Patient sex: M
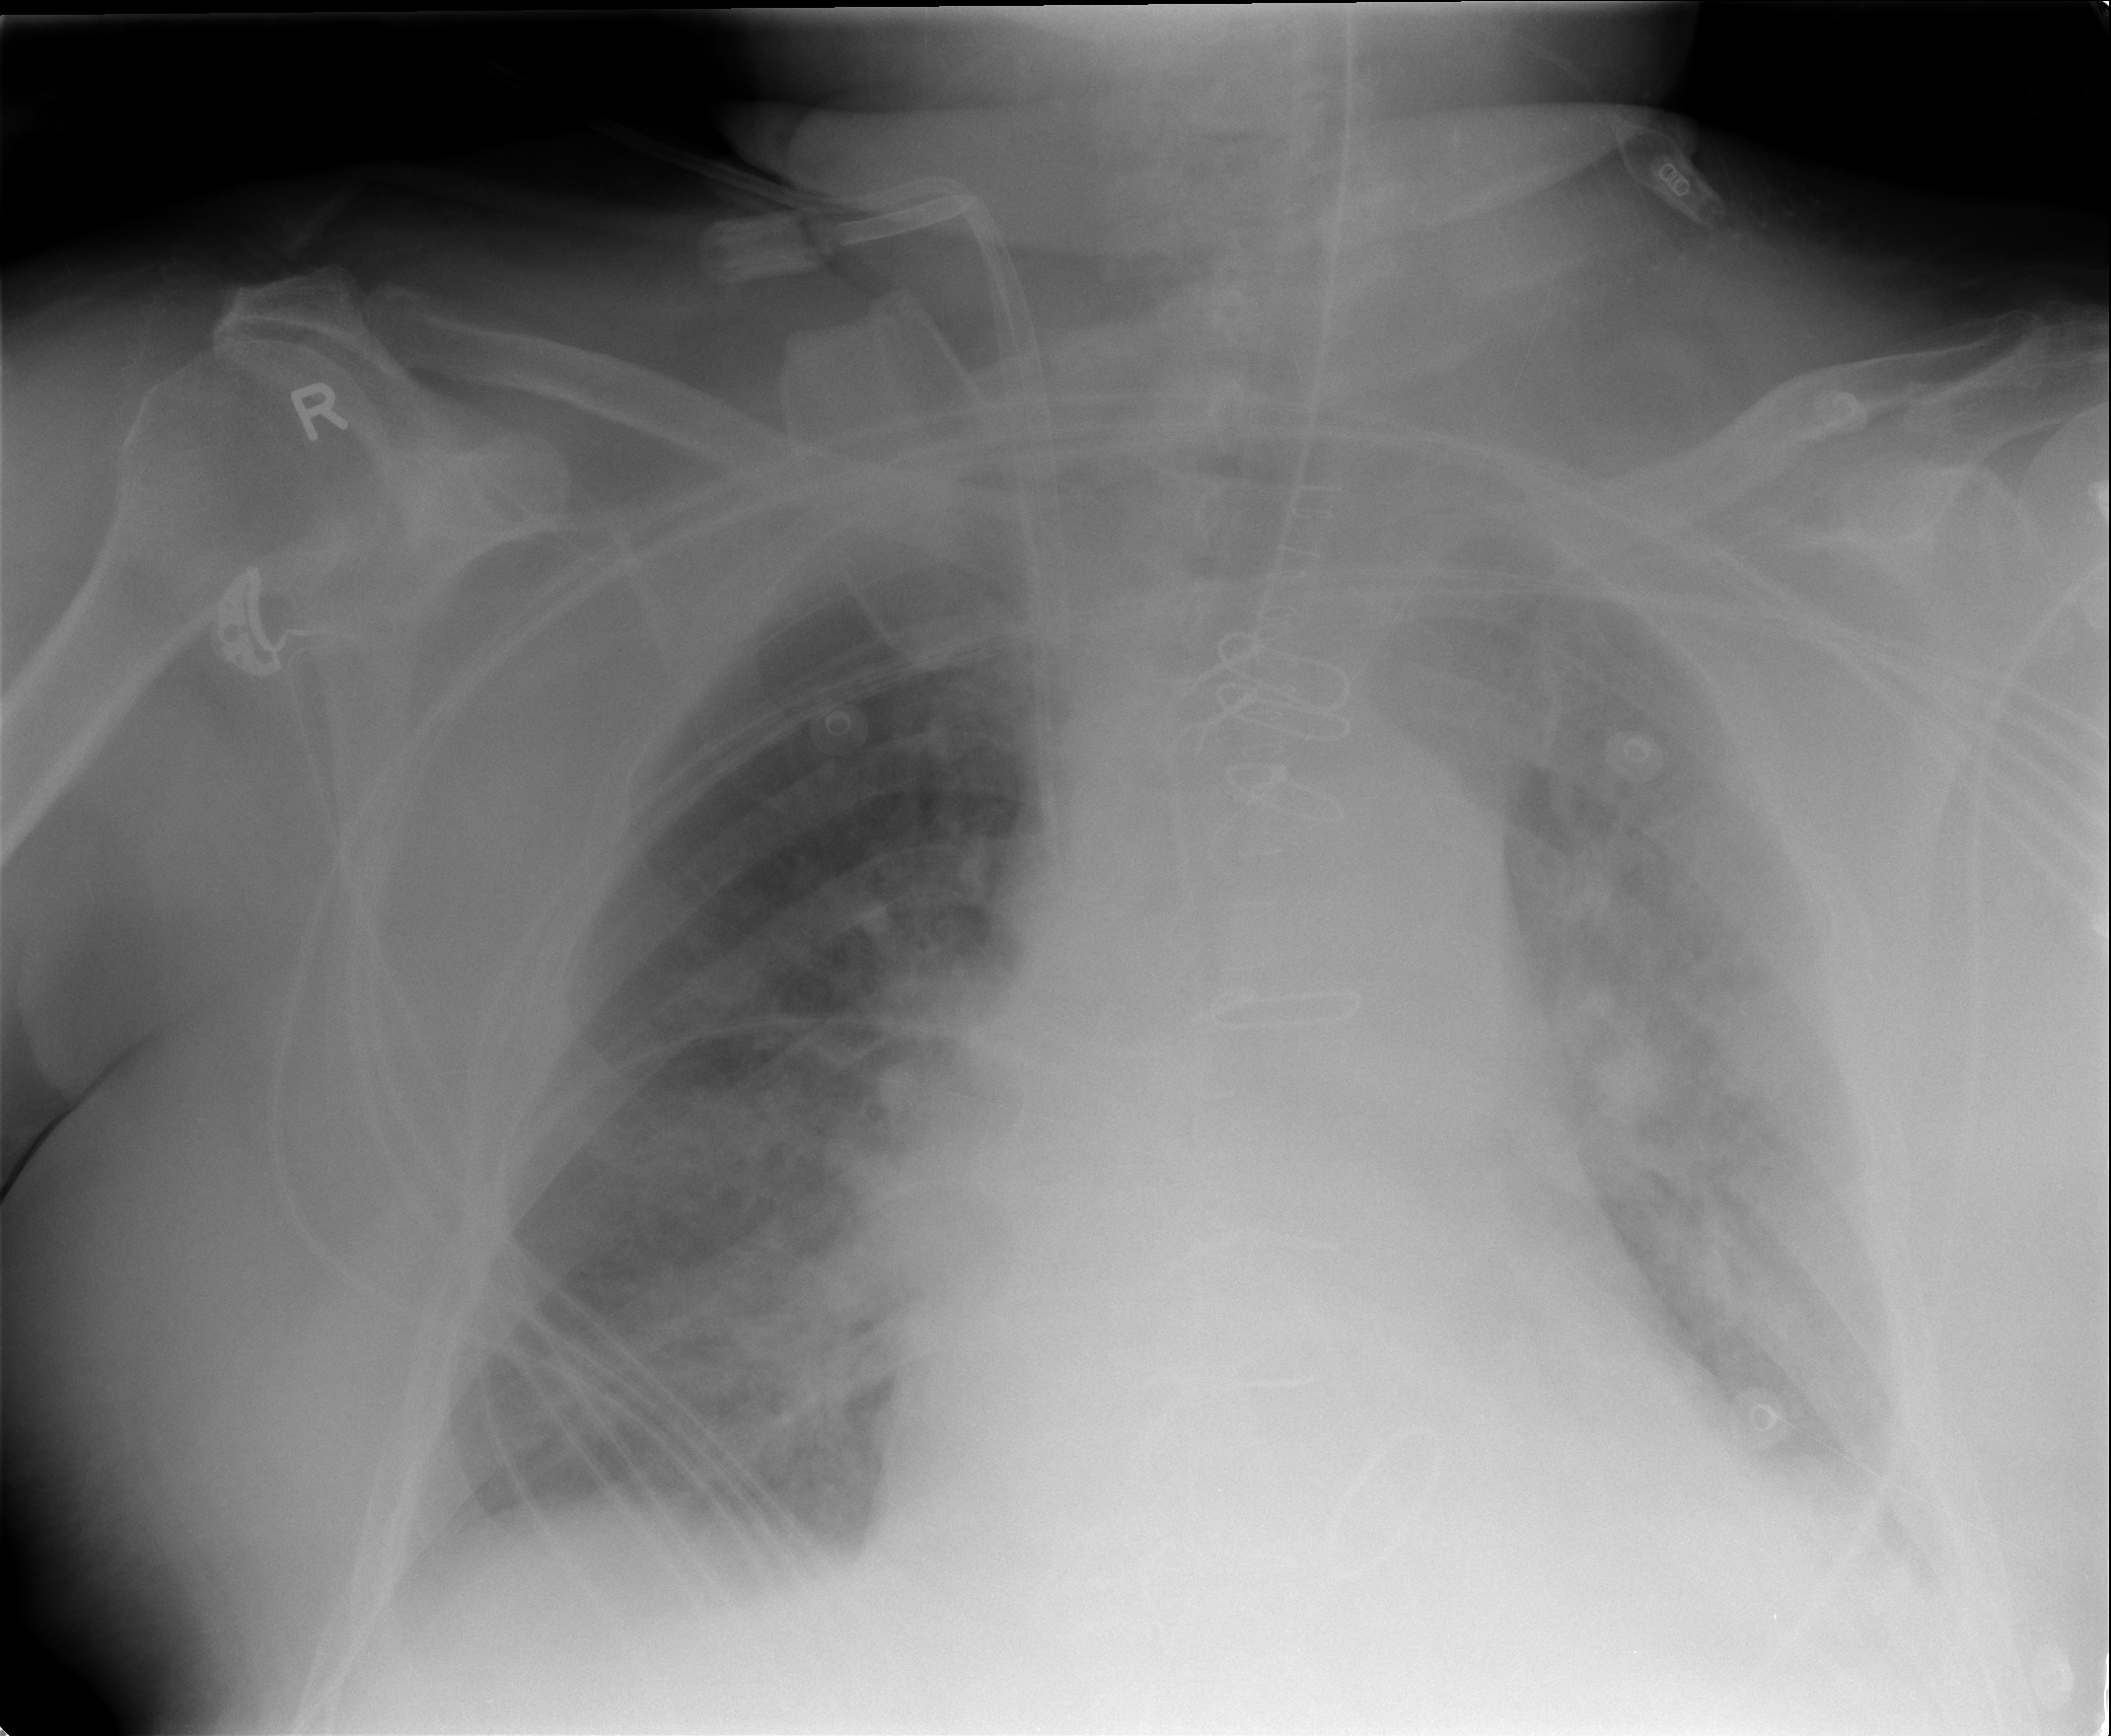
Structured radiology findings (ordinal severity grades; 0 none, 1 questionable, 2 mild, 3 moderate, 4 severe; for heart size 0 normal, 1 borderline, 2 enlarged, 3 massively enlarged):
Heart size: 2
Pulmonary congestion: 3
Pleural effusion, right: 1
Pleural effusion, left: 2
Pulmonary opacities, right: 2
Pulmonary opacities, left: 3
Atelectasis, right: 3
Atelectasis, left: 3